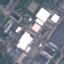
Label: Industrial